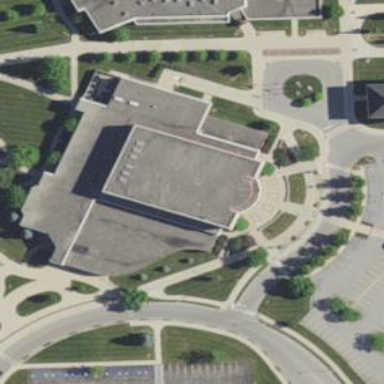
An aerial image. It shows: Arts centre located within university building.